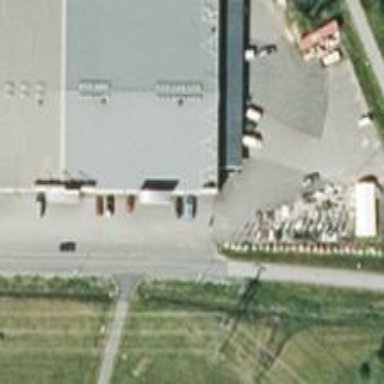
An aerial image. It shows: Retail area.